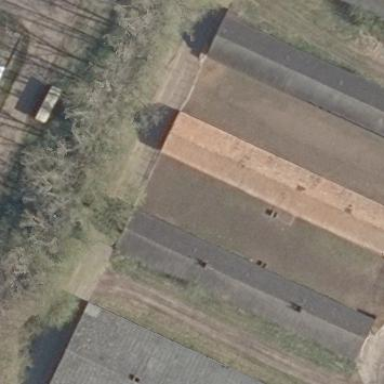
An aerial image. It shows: Gabled grey roof on farm auxiliary building. The roof is oriented along the length of the structure.